The image is an STFT spectrogram (time versus frequency) of a rolling-element bearing's vibration signal. Diagnose the bearing from this image, choosing from: normal, inner_race, outer_race, ball.
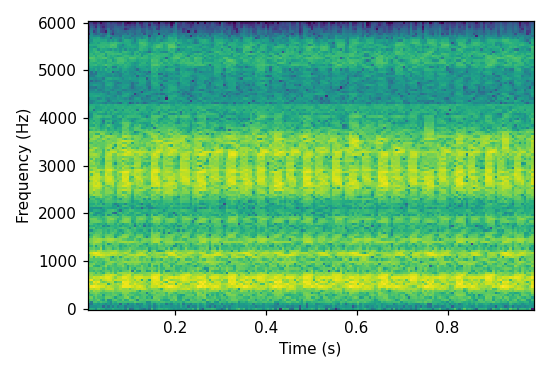
Answer: outer_race